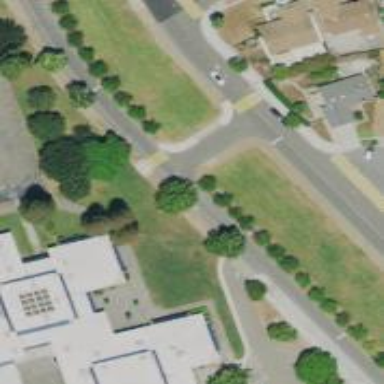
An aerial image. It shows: Marked footway crossing with zebra markings.